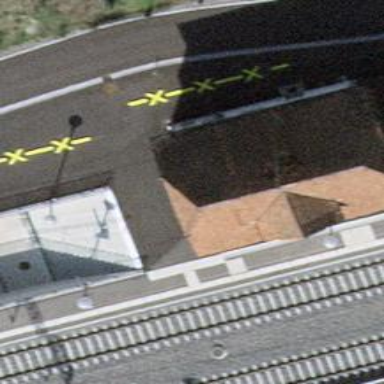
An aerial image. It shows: Set of steps on the road.